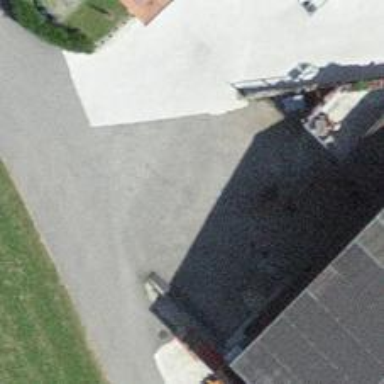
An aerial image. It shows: Farm.